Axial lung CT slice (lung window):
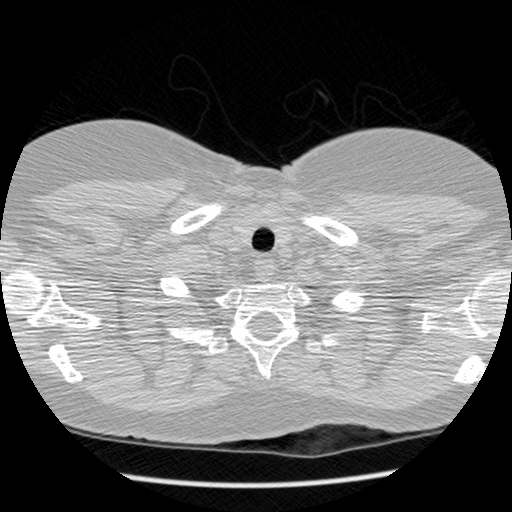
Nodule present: no